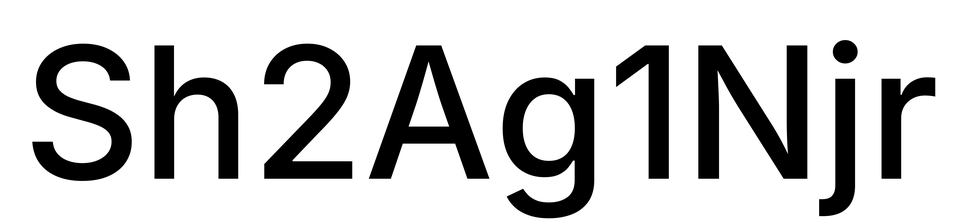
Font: Inter_Medium